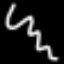
Label: squiggle